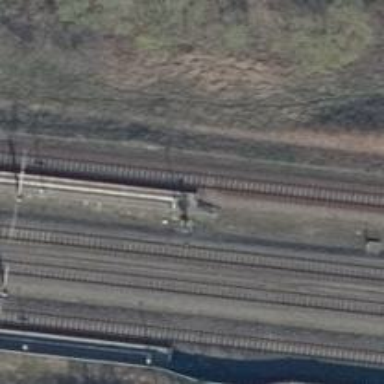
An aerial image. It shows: Platform edge at railway station.